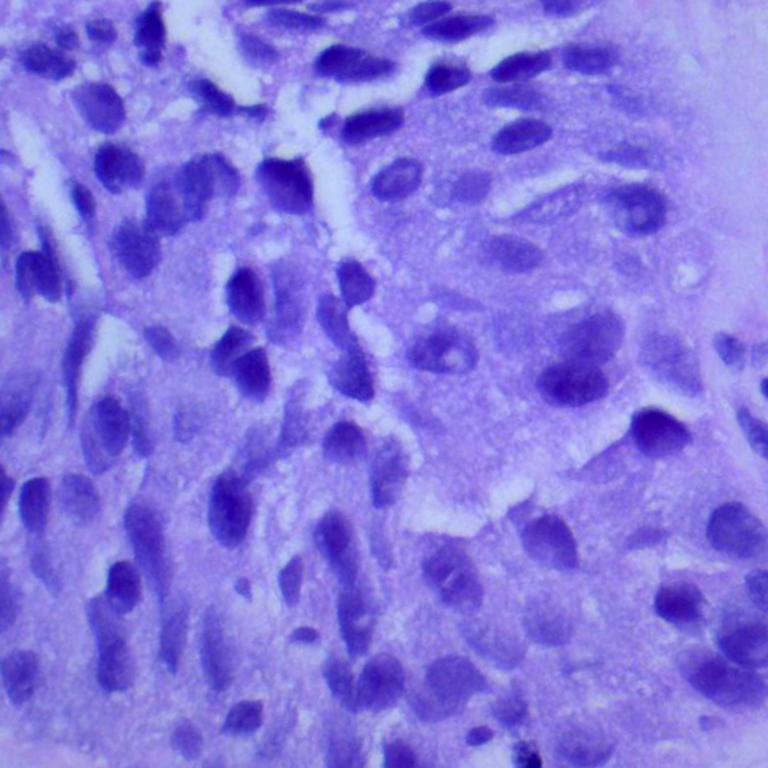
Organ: lung
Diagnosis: squamous carcinomas